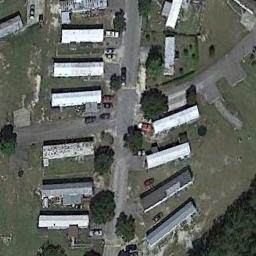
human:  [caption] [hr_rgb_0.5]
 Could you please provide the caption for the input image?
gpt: The mobile home park is on the grass next to the road .

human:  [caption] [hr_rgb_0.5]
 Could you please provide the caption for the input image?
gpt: There are many buildings in the mobile home park .

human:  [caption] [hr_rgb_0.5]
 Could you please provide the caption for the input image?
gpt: There are moving homes in this rectangular area .

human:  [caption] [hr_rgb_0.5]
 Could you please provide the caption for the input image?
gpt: The mobile home park has some neatly arranged mobile homes on the grass and some roads go through the mobile home park .

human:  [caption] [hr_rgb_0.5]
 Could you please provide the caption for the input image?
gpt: There are some buildings on green lawns on the mobile home park .